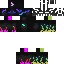
A female skeleton skin with dark skin, wearing brown helmet dressed in a blue robe top and black pants, featuring a closed mouth.